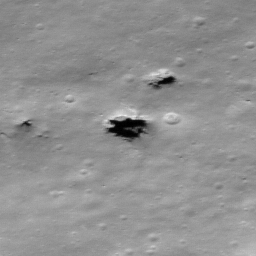
Pit: Stevinus 14a
Host crater: Stevinus
Host type: impact_melt
Lunar coordinates: latitude -32.163, longitude 54.712